Question:
How do i get icons beside header title. Example is the twitter app on WP8 above. Thanks in advance.
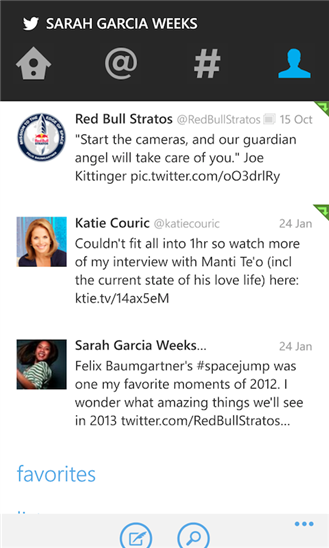
Answer: Create custom <URL> which will show an icon instead of header text:
'''
<controls:Pivot Title="Altered Styles">
<controls:Pivot.HeaderTemplate>
<!-- This changes to look of the items headers -->
<DataTemplate>
<!-- show image here -->
</DataTemplate>
</controls:Pivot.HeaderTemplate>
</controls:Pivot>
'''
You can do this with 'Panorama' control as well.